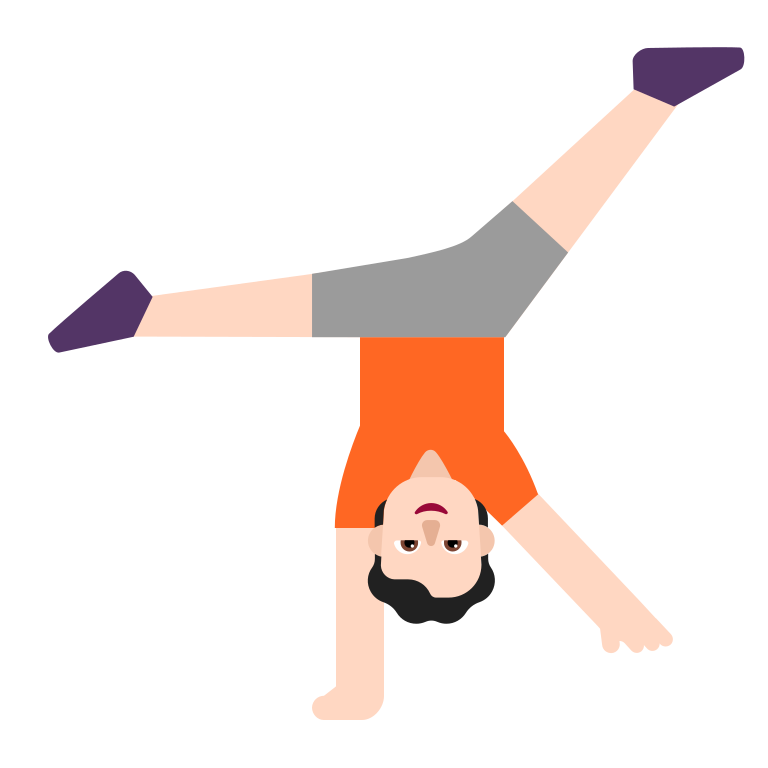
person cartwheeling flat light